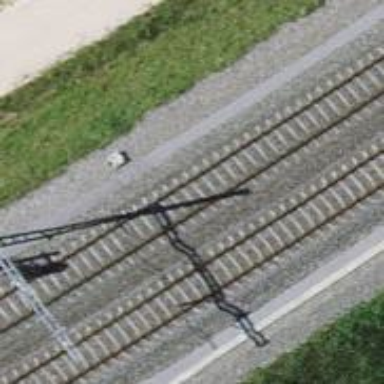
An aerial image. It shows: Railway track with contact line for electrification.